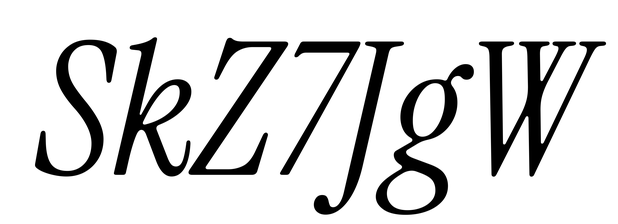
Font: InstrumentSerif-Italic